Question: inside app/helpers/showdown.js
'''
Ember.Handlebars.helper("markdown", function(input) {
var showdown = new Showdown.converter();
return new Handlebars.SafeString(showdown.makeHtml(input));
});
'''
I get Showdown is not defined.
I thought maybe this had something to do with jslint not allowing global variables that are undefined, so I added it to my jslintrc
'''
"globals": {
"moment": true,
"Emberfront": true,
"jQuery": true,
"Ember": true,
"Showdown": true,
"Handlebars": true,
"DS": true
}
'''
If I put this in my index.html it works fine
'''
<script>
Ember.Handlebars.helper("markdown", function(input) {
var showdown = new Showdown.converter();
return new Handlebars.SafeString(showdown.makeHtml(input));
});
</script>
'''
I know I've required the helpers/showdown.js correctly because my moment.js is required the same way and it works fine.
in app.js
'''
require('scripts/helpers/*');
require('scripts/controllers/*');
require('scripts/store');
require('scripts/models/*');
require('scripts/routes/*');
require('scripts/views/*');
require('scripts/router');
'''
here's a pic of the console

and a link if you can't see it
<URL>
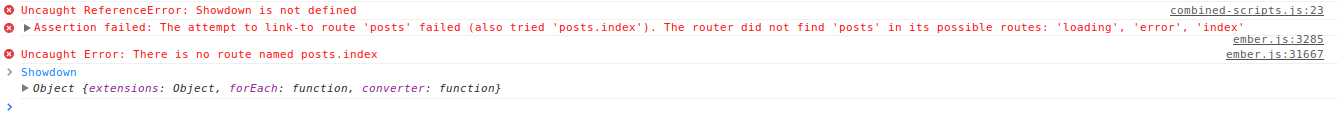
Answer: I use Showdown but create an instance before initializing the ember app, see: <URL>
And use that instance in the Handlebars helper here: <URL>